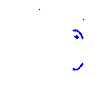
Particle: proton